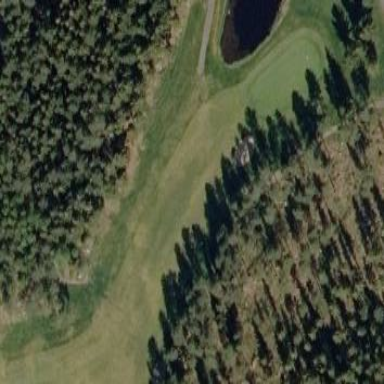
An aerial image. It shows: Grassy area designated as golf fairway.